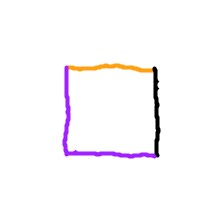
Shape: square